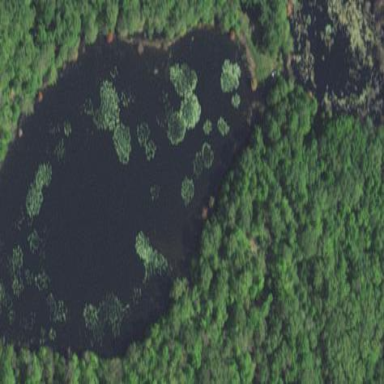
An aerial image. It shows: Pond surrounded by natural water.